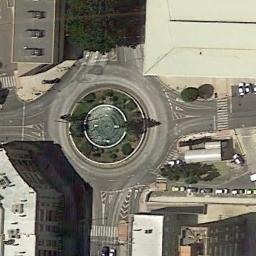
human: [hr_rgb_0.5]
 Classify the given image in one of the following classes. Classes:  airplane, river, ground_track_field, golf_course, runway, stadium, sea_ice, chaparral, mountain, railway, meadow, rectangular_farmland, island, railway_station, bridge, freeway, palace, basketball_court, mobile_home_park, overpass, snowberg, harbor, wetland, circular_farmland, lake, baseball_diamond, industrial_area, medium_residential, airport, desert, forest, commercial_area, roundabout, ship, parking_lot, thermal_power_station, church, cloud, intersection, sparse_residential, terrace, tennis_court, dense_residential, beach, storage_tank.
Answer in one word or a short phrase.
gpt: roundabout